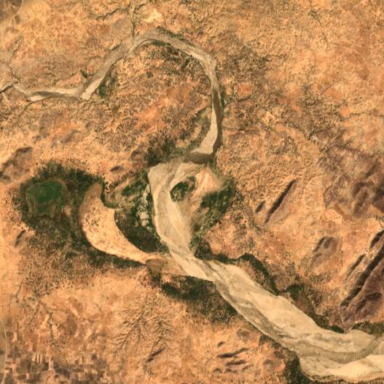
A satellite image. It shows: River flowing through natural landscape.